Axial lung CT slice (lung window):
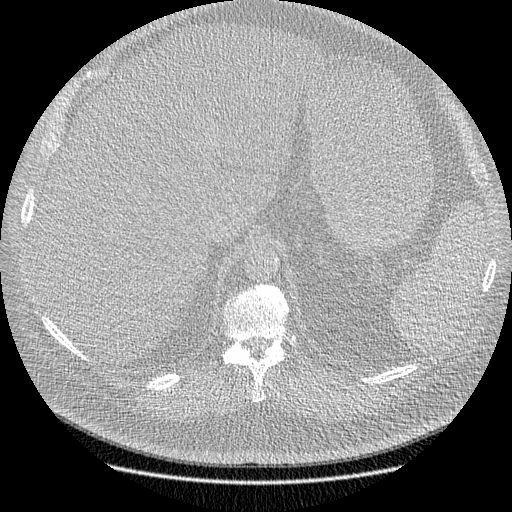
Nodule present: no